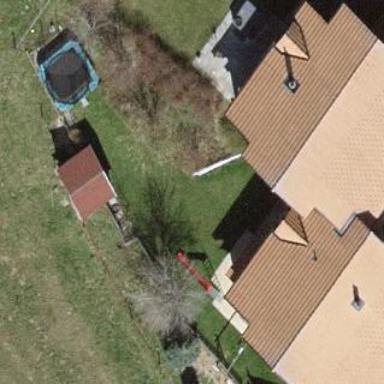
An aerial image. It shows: Farmhouse with gabled roof.